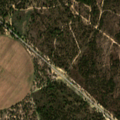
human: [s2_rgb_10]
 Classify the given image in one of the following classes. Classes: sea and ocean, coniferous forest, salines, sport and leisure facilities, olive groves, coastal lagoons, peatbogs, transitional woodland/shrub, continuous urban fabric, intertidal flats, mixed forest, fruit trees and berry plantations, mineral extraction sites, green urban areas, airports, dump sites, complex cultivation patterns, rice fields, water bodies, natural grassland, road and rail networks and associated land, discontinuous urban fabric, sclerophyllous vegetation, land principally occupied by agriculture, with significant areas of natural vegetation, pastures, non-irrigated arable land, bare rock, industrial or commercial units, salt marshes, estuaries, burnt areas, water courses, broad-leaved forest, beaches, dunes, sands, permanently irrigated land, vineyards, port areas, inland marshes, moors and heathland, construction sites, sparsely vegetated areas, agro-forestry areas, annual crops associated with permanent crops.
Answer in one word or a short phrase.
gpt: permanently irrigated land, agro-forestry areas, broad-leaved forest, coniferous forest, mixed forest, transitional woodland/shrub